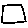
Label: square